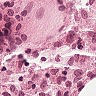
Metastatic tissue present: no